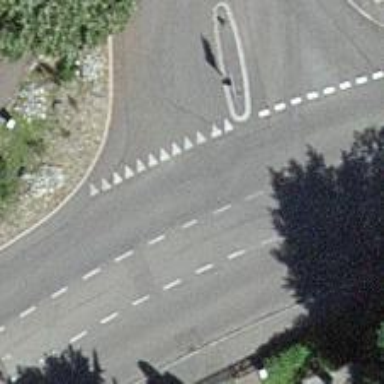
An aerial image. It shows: Residential road with designated cycle lane.